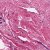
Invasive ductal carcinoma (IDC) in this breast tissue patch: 0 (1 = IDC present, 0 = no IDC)